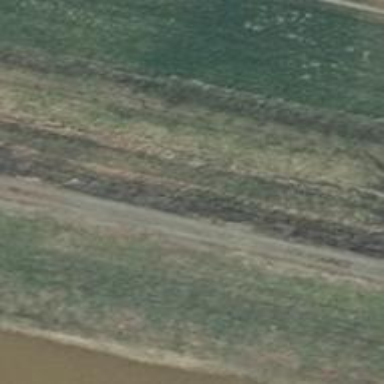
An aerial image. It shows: Gravel track road.